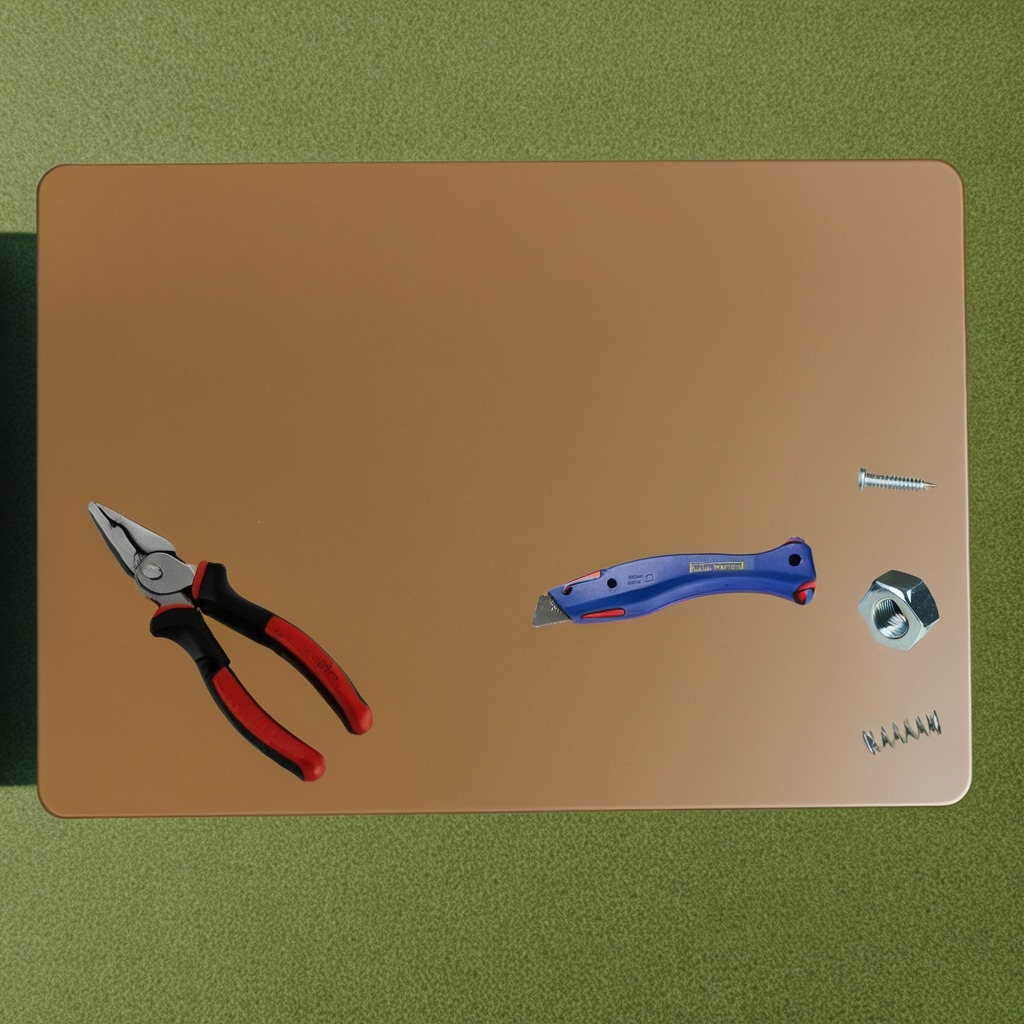
A utility knife, a metal machine screw, a pair of pliers, a coiled metal spring, and a metal nut are lying on the textured surface.